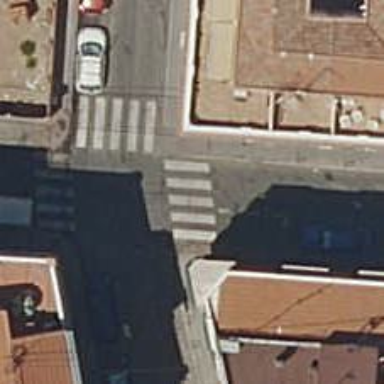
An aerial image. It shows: Marked road crossing.